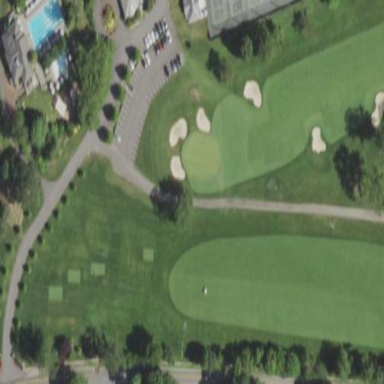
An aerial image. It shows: Golf fairway surrounded by grass.